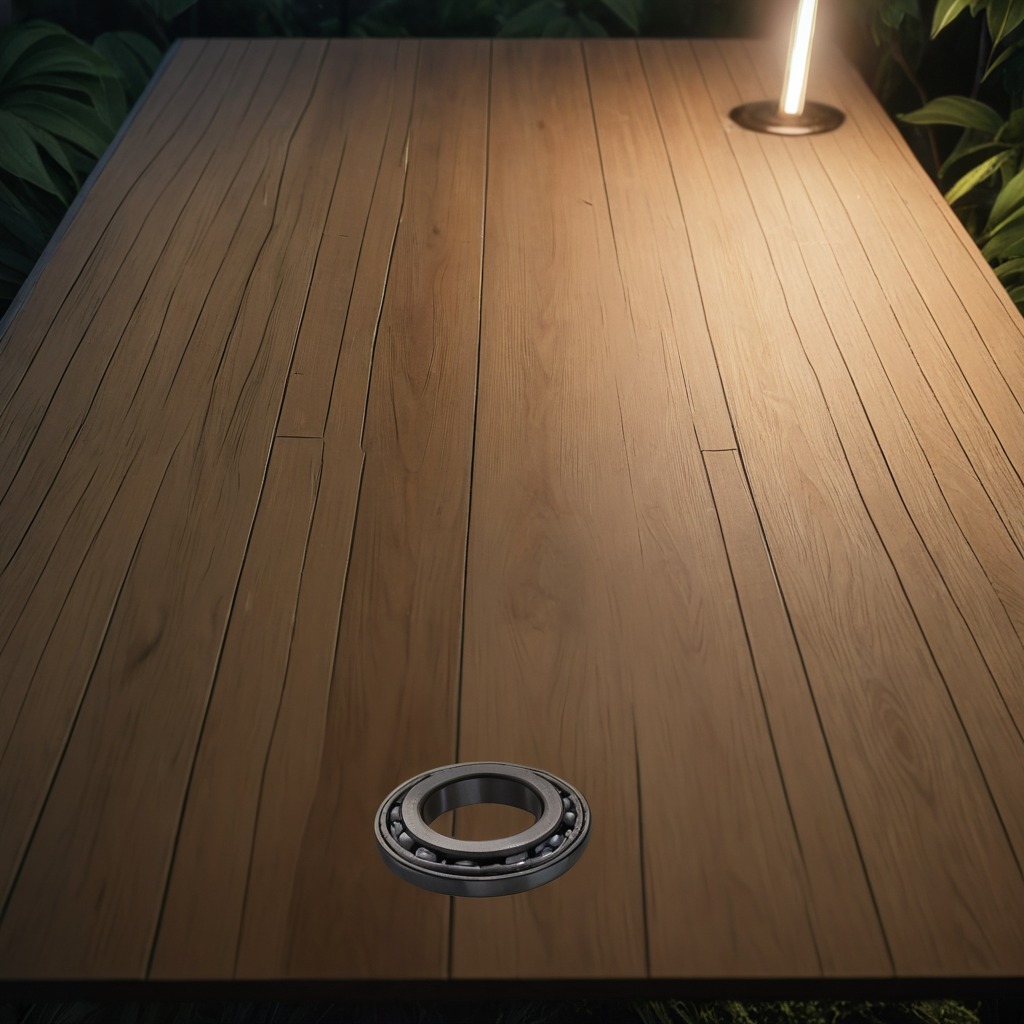
A metal ball bearing is lying on a wooden table inside a jungle field workshop tent at night.